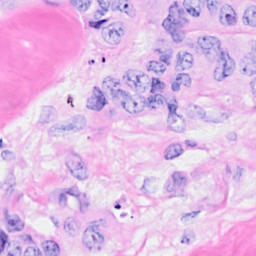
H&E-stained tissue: Breast